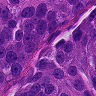
Metastatic tissue present: yes